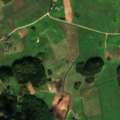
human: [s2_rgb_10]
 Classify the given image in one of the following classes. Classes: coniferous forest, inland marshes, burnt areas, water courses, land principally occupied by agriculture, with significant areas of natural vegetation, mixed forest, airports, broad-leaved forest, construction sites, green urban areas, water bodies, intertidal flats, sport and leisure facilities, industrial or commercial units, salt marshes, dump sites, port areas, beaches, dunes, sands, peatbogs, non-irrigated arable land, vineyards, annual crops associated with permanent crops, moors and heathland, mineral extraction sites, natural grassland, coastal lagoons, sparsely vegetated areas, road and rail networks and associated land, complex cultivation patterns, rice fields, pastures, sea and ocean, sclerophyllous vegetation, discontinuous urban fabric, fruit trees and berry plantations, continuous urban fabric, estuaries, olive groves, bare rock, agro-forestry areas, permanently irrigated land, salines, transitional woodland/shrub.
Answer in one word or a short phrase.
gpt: pastures, complex cultivation patterns, broad-leaved forest, mixed forest